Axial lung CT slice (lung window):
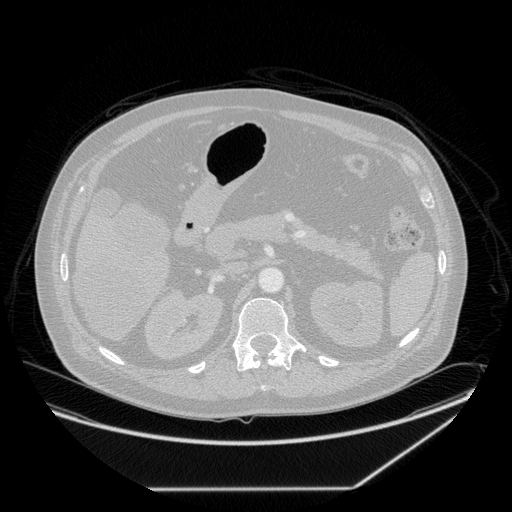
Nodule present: no